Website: home-depot
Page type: review-order
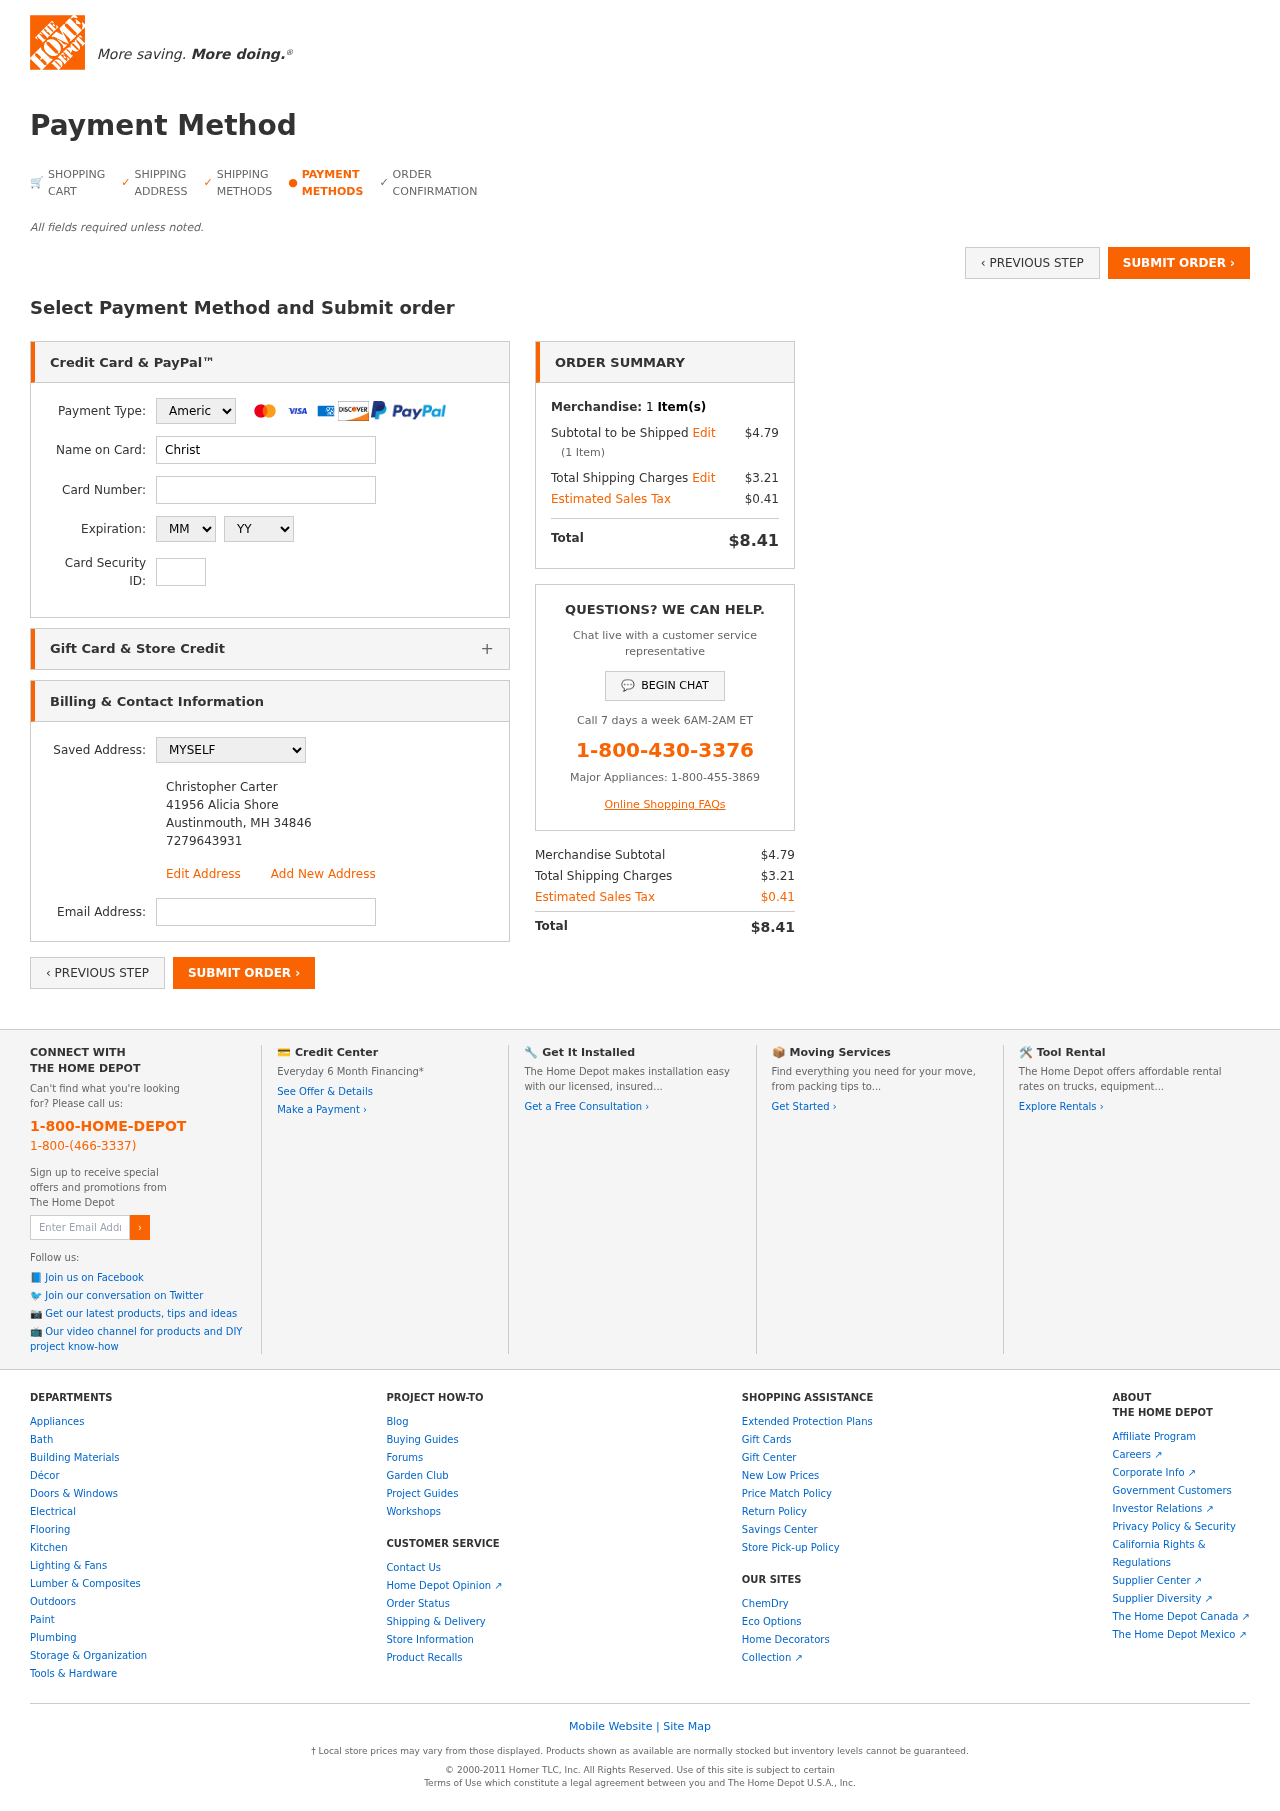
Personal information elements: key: PII_CARD_CVV
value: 1468
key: PII_CARD_EXPIRY_MONTH
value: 02
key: PII_CARD_EXPIRY_YEAR
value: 26
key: PII_CARD_NUMBER
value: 3779 8996 2797 196
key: PII_CARD_TYPE
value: American Express
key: PII_EMAIL
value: ccarter@hotmail.com
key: PII_FULLNAME
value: Christopher Carter
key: PII_FULLNAME2
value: Christopher Carter
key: PII_STREET2
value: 41956 Alicia Shore
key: PII_CITY2
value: Austinmouth
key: PII_STATE_ABBR2
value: MH
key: PII_POSTCODE2
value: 34846
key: PII_PHONE2
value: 7279643931
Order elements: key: ORDER_NUM_ITEMS
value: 1
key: ORDER_SUBTOTAL
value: $4.79
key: ORDER_NUM_ITEMS2
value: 1
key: ORDER_SHIPPING_COST
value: $3.21
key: ORDER_TAX
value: $0.41
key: ORDER_TOTAL
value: $8.41
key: ORDER_SUBTOTAL2
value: $4.79
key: ORDER_SHIPPING_COST2
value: $3.21
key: ORDER_TAX2
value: $0.41
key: ORDER_TOTAL2
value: $8.41